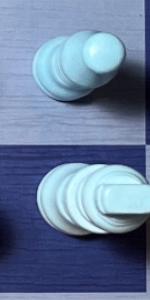
Label: King_White